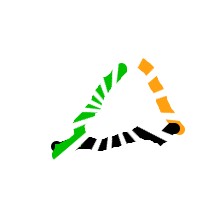
Shape: triangle